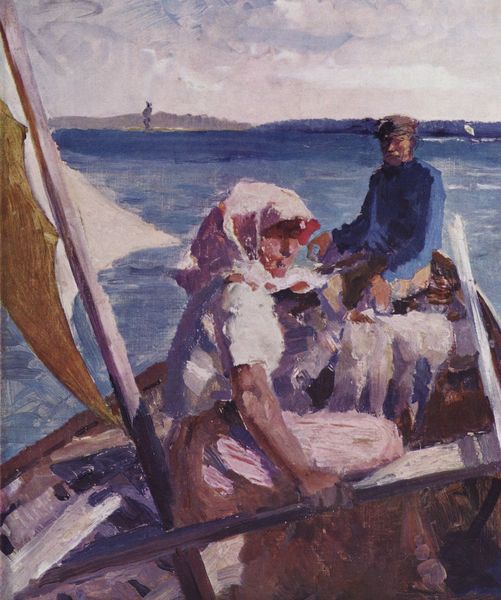
Titel: Auf dem Meer
Künstler: Albert Gustav Aristides Edelfelt
Standort: Göteborg
Institution: Göteborgs Konstmuseum
Schlagwörter: blau, himmel, mann, meer, schatten, wasser, wolken, impressionismus, landschaft, see, ufer, bewegung, braun, frau, holz, hut, kleid, licht, weiss, dame, rot, tuch, rock, kappe, porträt, wind, sonne, paar, rosa, boot, genre, paddel, ruder, schiff, segel, wellen, fischer, berge, ausflug, planken, kopftuch, reflexe, rudern, segeln, leuchtturm, ehepaar, fische, angeln